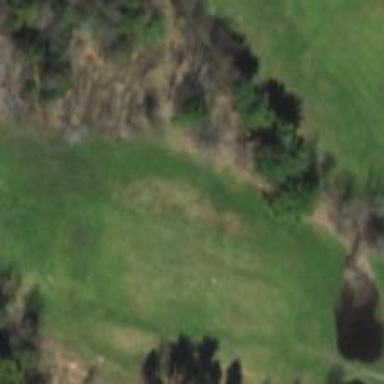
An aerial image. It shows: Area with grass used as rough in golf course.